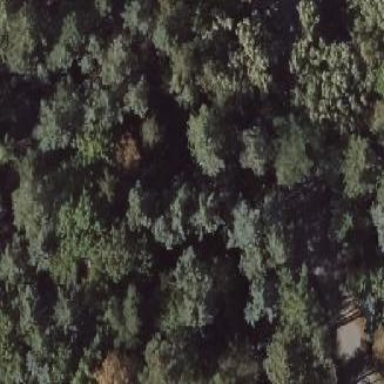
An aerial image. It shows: Mixed woodland area with various types of leaves.